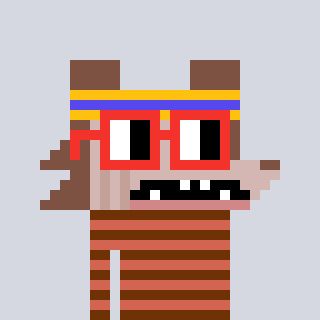
a pixel art character with square red glasses, a werewolf-shaped head and a peachy-colored body on a cool background